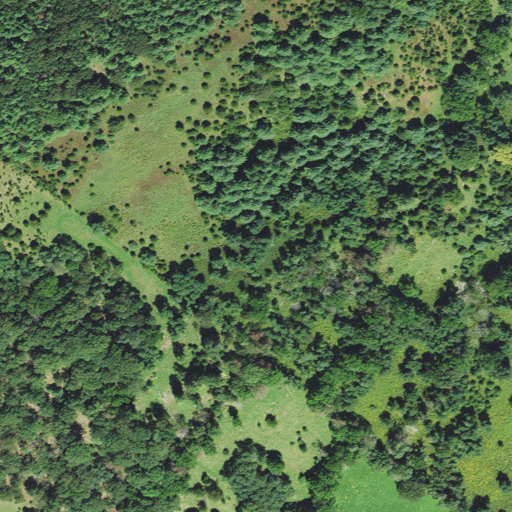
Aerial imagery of mountain in West Virginia named Ale Mountain containing deciduous forest, mixed forest, pasture, and evergreen forest